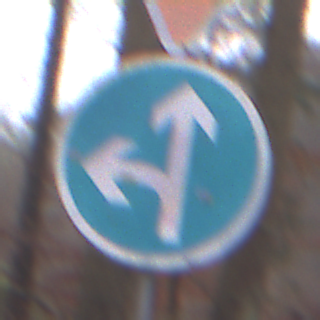
Verkehrszeichen: VorgeschriebeneFahrtrichtungGeradeausOderLinks
Zusatzzeichen oben: VorfahrtGewaehren
Umgebung: Outdoor, Nature
Tageszeit: Midday
Wetter: Overcast
Licht: Natural
Jahreszeit: Autumn
Kontrast: LowContrast